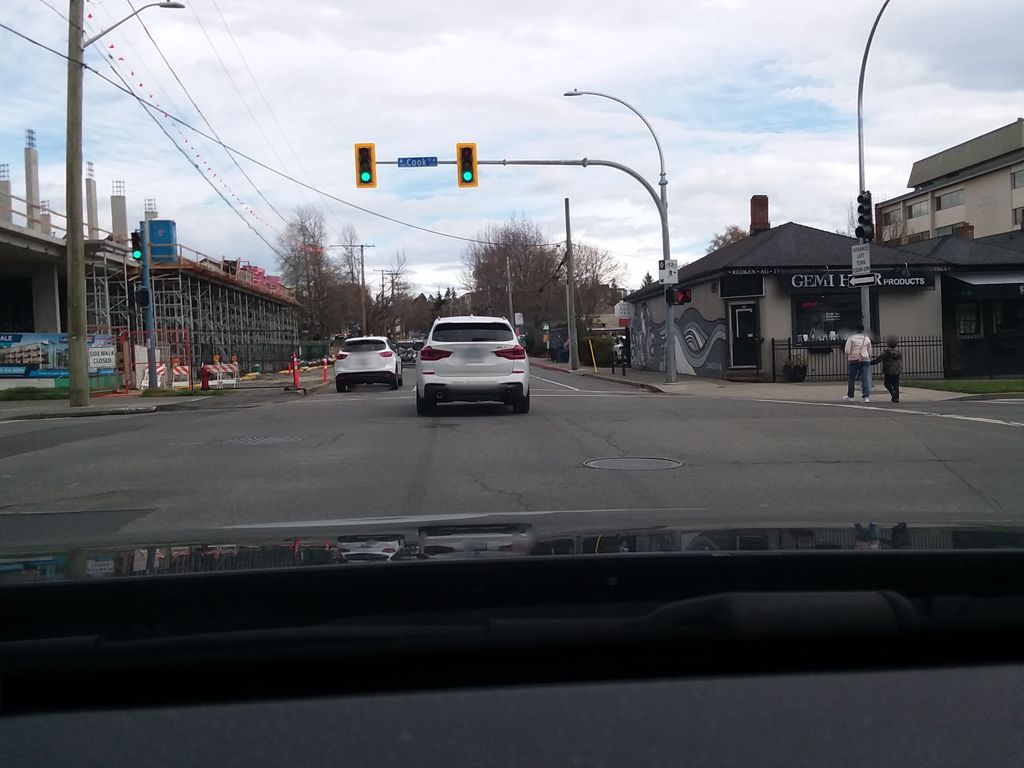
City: victoria